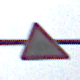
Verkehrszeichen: RadverkehrLinks
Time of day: Midday
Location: Roofed (Beach)
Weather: Overcast
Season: NotSpecified
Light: Natural